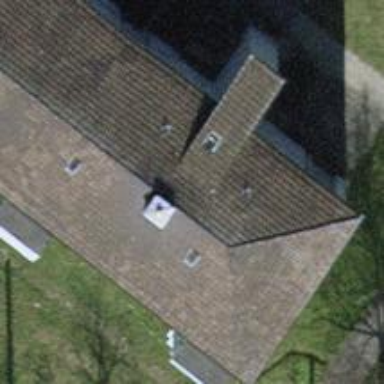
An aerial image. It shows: Apartment building with tile roof.